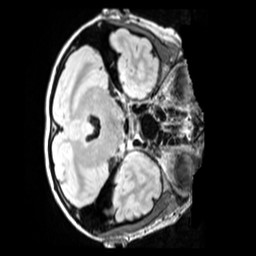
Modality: FLAIR
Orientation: axial
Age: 11
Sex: male
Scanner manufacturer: siemens
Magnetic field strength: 3 T
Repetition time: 5 s
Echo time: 0.388 s